Question: I'm going to try to explain this as best I can. I'm returning an array of results from my controller. I wish to send over the primary key of the selected row to another controller that will manage inserting the record into the Database when a user clicks the "add employee" button. My primary key is 'MOVIE_ID'. It's currently returning an array of two 'MOVIE_ID' '{12341, 31351}' like so. My questions are:
1. How do I associate each movie ID uniquely with that corresponding rows' button?
2. Can I pass a variable to a controller through the action="" attribute , do I need JS?

'''
<fieldset id= "results">
<?php if (isset($results ) And count($results)) : ?>
<table id="box-table-a" summary="Employee Sheet">
<thead>
<tr>
<th scope="col">Employee</th>
<th scope="col">Salary</th>
<th scope="col">Bonus</th>
<th scope="col">Supervisor</th>
<th scope="col">Action</th>
</tr>
<?php foreach ($results as $result) : ?>
<tr>
//Primary key <?php echo $result['MOVIE_ID!'];?>
<td><span class="Employee_name"><?php echo $result['Employee']; ?> </span></td>
<td><span class="Salary"><?php echo $result['Salary']; ?> </span> </td>
<td><span class="Bonus"><?php echo $result['Bonus']; ?> </span> </td>
<td><span class="Supervisor_name"><?php echo $result['Supervisor']; ?> </span></td>
<td><input type="submit" value="add employee" > </td>
</tr>
<?php endforeach; ?>
<?php endif; ?>
</thead>
<tbody>
</fieldset>
'''
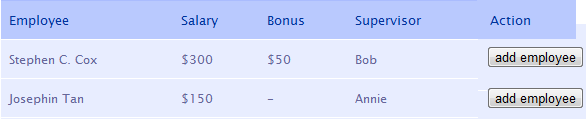
Answer: One trick is to pass the id via the submit button, like so:
'''
<input name="submit[12341]" type="submit" value="add employee" />
'''
When clicked it would send 'submit[12341]=add+employee' in the POST data (assuming you have wrapped everything inside a '<form>' tag). The other buttons will not be submitted, only the one that's clicked.
In PHP you can retrieve the id like so:
'''
$id = key($_POST['submit']);
'''